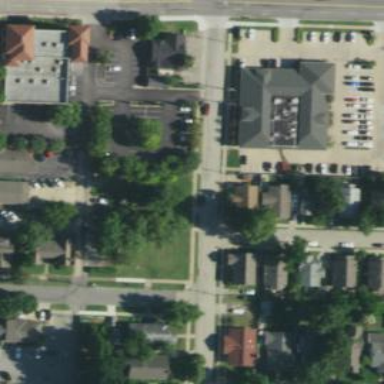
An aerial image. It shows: Residential road with separate sidewalk.